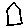
Label: house